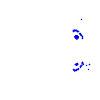
Particle: pion